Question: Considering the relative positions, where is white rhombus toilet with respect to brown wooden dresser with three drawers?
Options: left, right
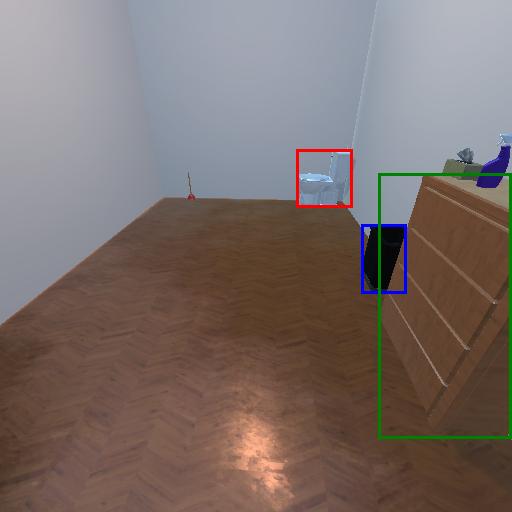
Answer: left